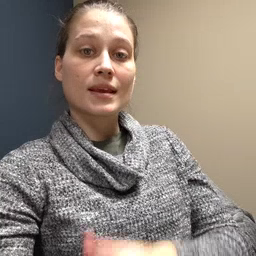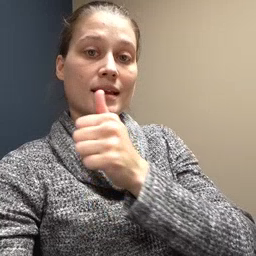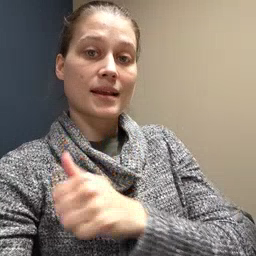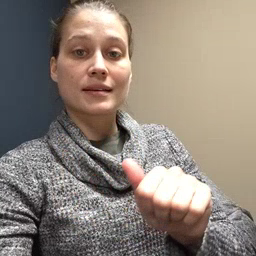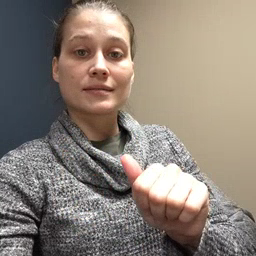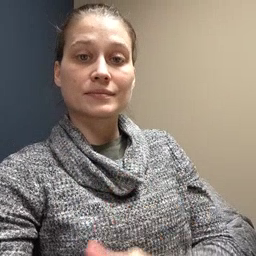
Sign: any